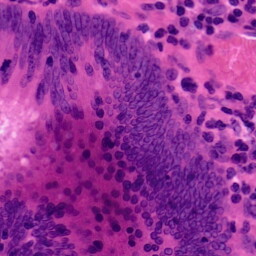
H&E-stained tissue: Colon